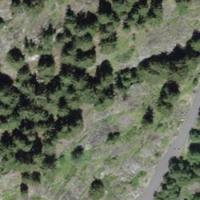
EUNIS habitat code: 50
Species observed at this site:
Saponaria ocymoides